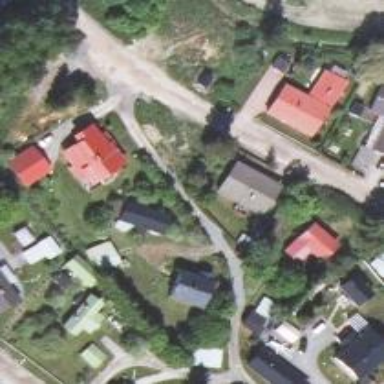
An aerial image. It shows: Residential road.